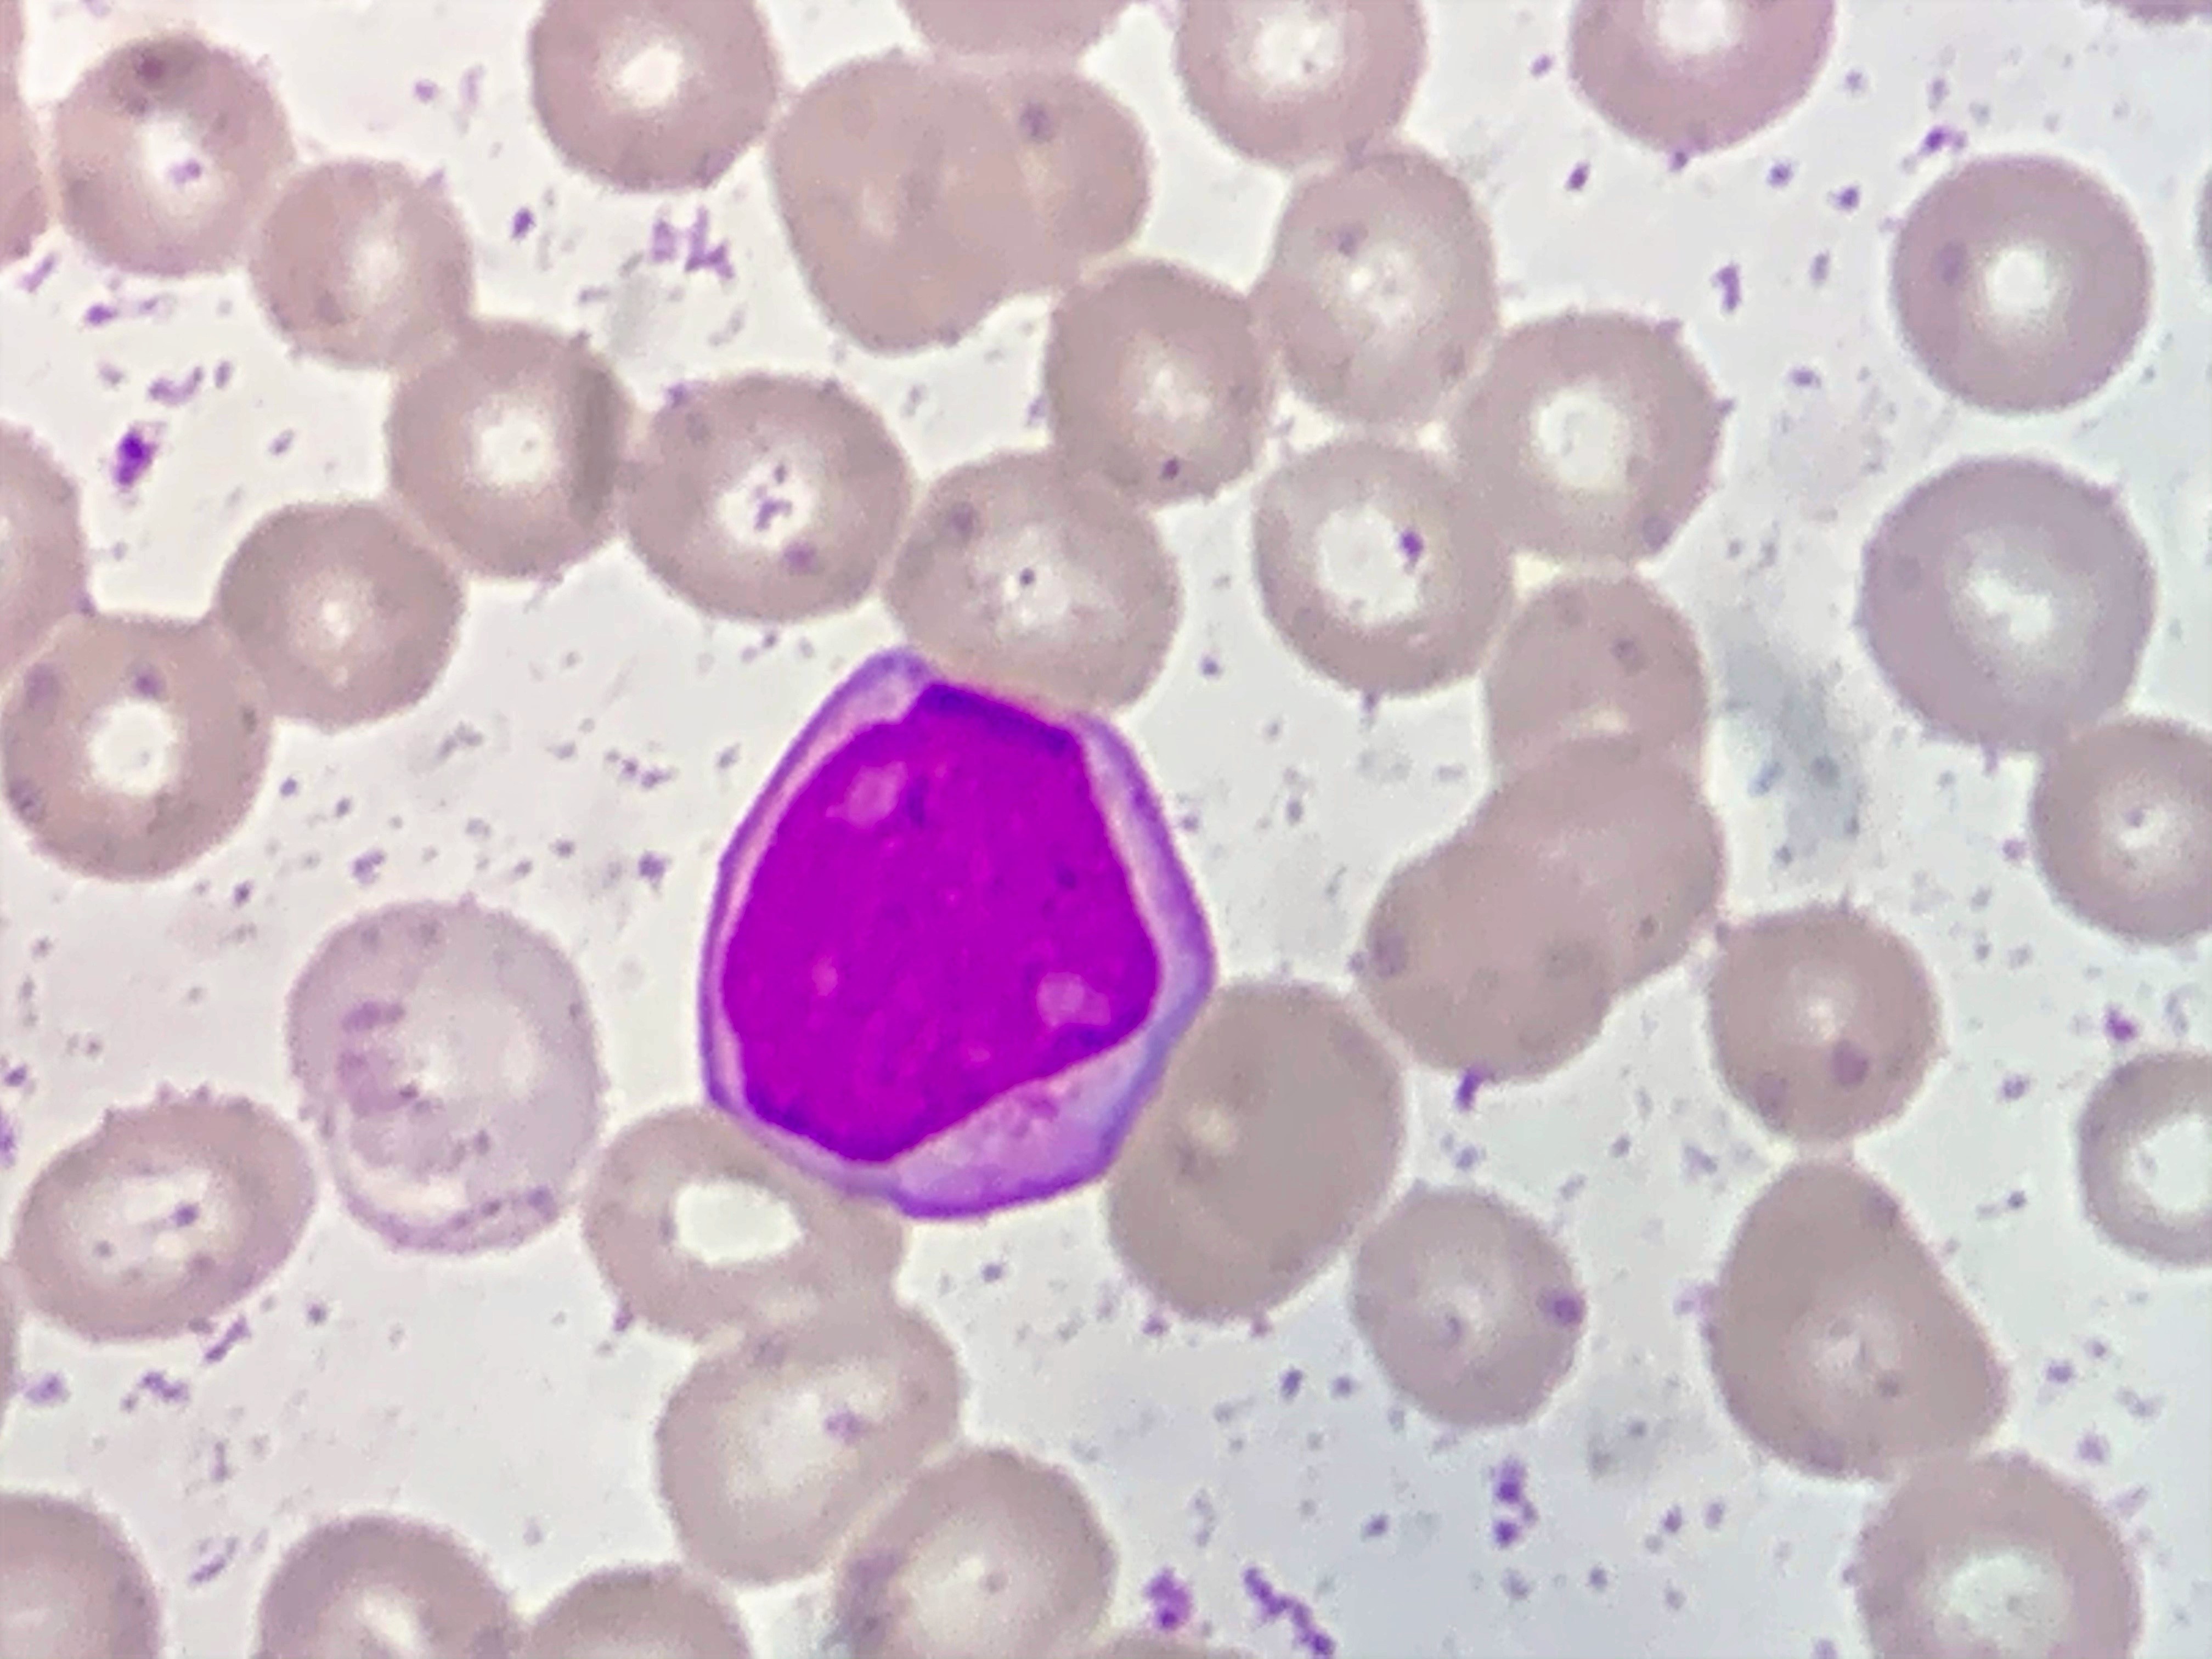
Cell type: BLAST CELLS